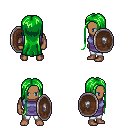
a pixel art fantasy rpg character, male body template, human, dark skin, chain tabard jacket, white pants, green extra-long hairstyle, shield, four views (front, back, left, right), 2x2 character sprite sheet, small pixel art, hard edges, no anti-aliasing